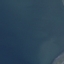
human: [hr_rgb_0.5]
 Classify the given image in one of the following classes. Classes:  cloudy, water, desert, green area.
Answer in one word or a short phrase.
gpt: water